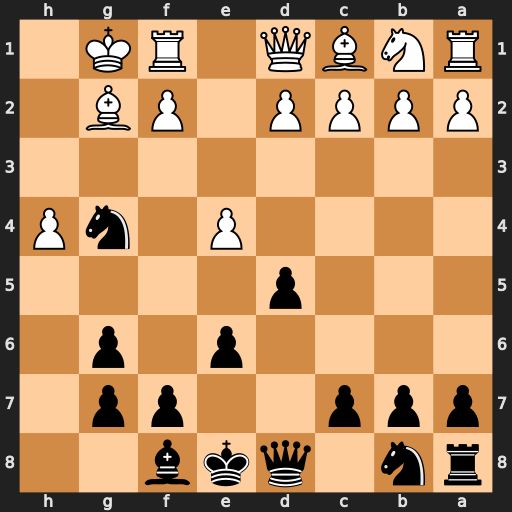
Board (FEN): rn1qkb2/ppp2pp1/4p1p1/3p4/4P1nP/8/PPPP1PB1/RNBQ1RK1
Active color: b
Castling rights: q
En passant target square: -
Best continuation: Qxh4 Qxg4 Qxg4